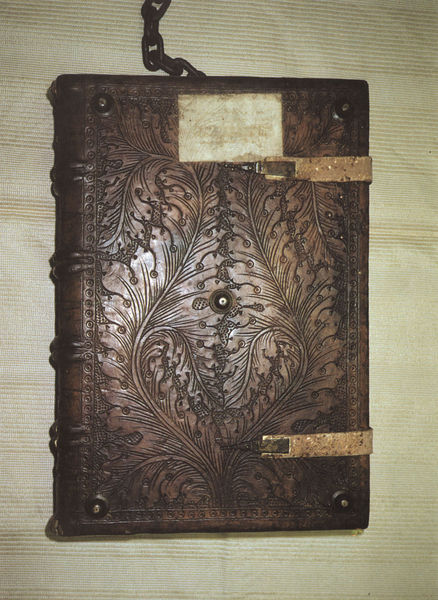
Titel: Boethius: De consolatione philosophiae
Institution: Erfurt, Domarchiv
Schlagwörter: blätter, feder, braun, schloss, muster, ornament, kette, verzierung, metall, foto, schild, buch, pfau, buchdeckel, cover, einband, photo, verziert, ledereinband, leder, siegel, handschrift, schließe, verschlossen, buckel, akanthus, schließen, angekettet, kodex, lederband, zu, pultbuch, kettenbuch, pultbibliothek